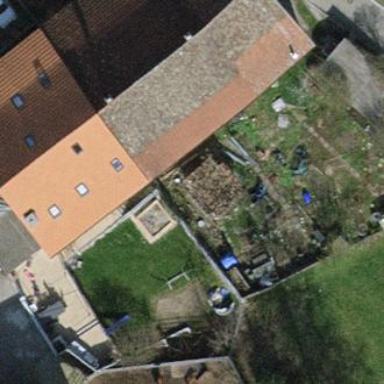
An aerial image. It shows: Terrace building.